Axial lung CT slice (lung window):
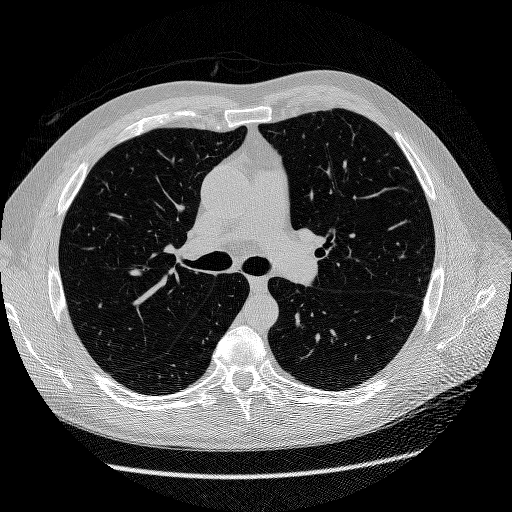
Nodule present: no